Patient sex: F
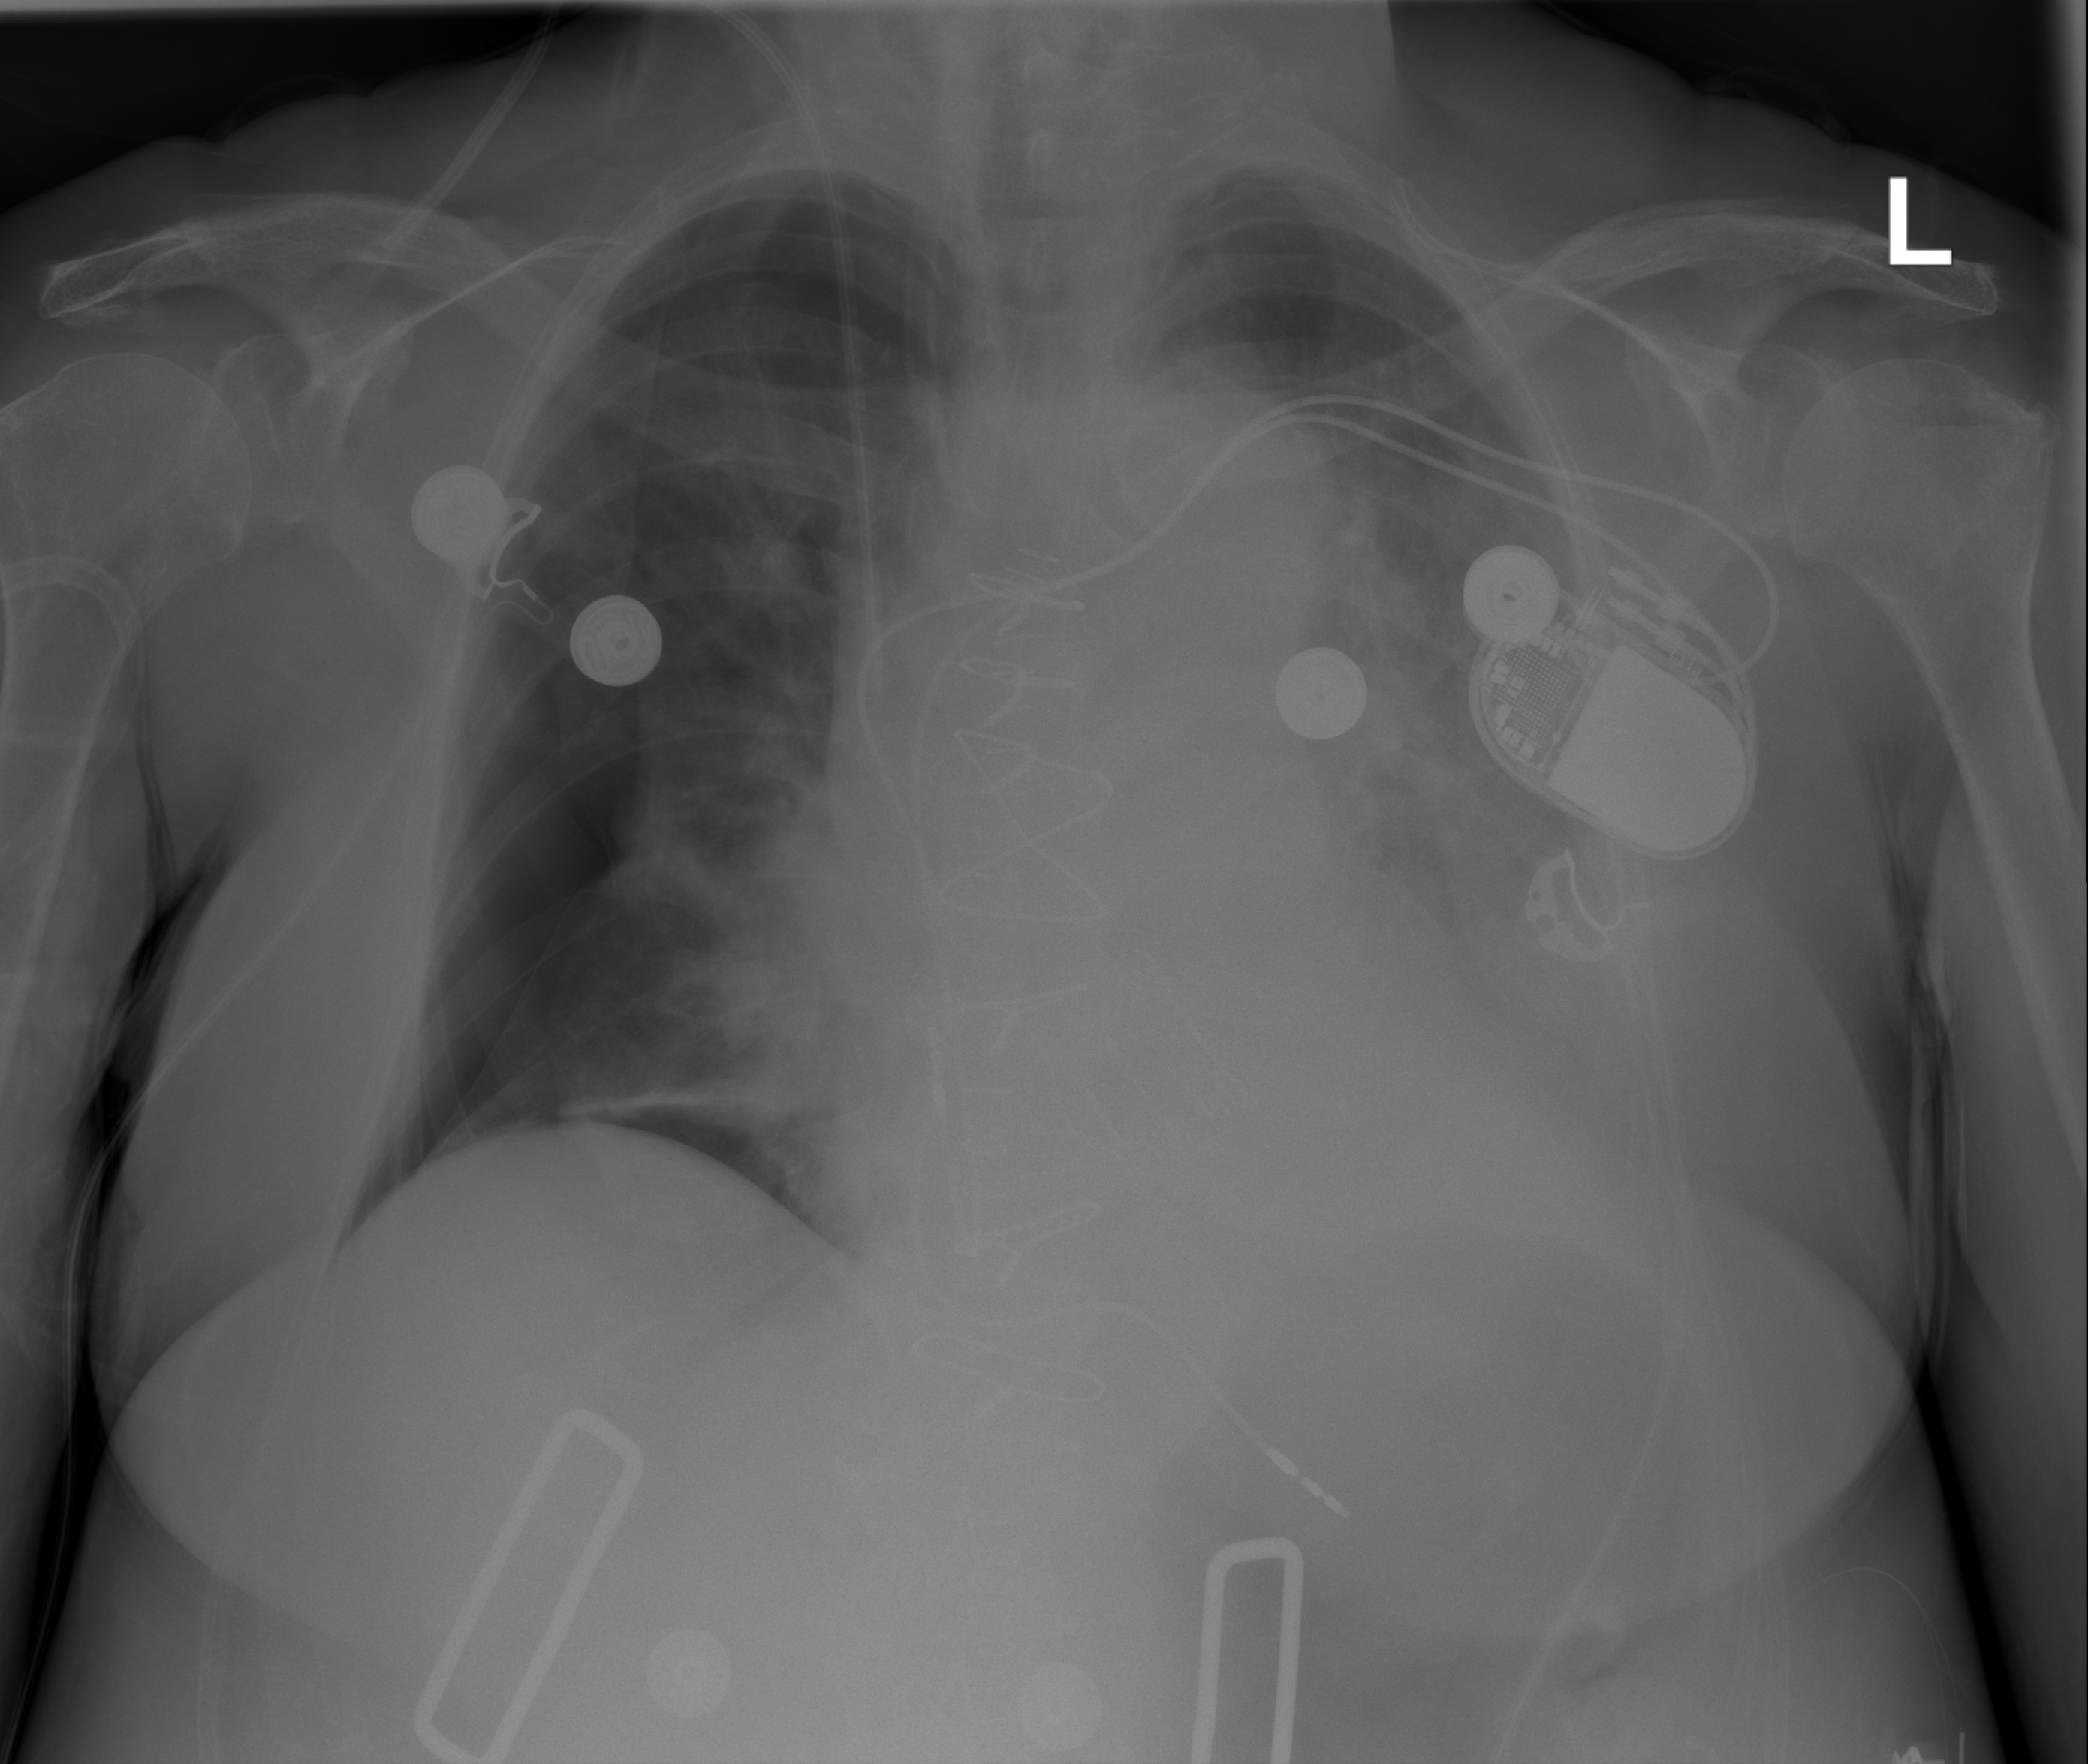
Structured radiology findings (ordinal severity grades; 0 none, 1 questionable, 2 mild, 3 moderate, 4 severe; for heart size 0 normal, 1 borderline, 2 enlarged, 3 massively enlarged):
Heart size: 0
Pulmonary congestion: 0
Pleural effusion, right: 0
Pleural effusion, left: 0
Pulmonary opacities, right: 0
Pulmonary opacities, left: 0
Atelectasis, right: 2
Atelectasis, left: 2